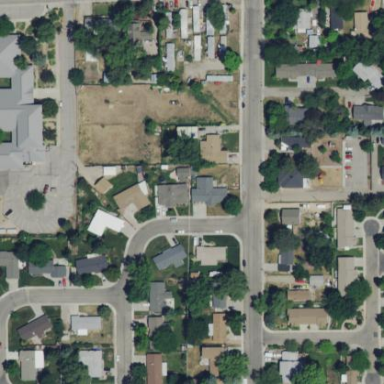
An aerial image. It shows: Residential area known as trailer park.